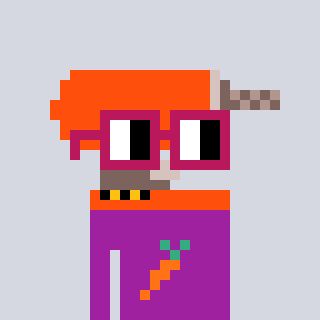
a pixel art character with square dark red glasses, a drill-shaped head and a magenta-colored body on a cool background